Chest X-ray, AP view. Patient: 23 years old, sex F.
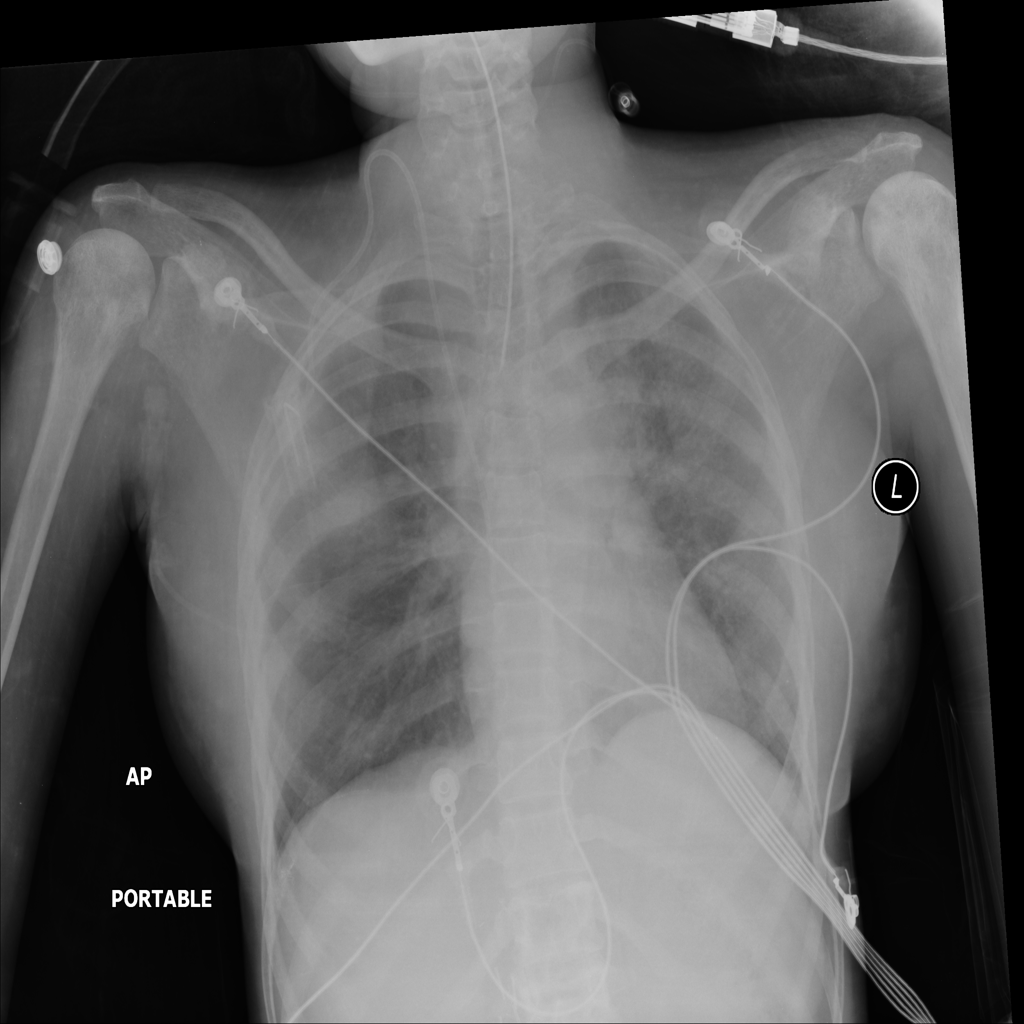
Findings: No Finding